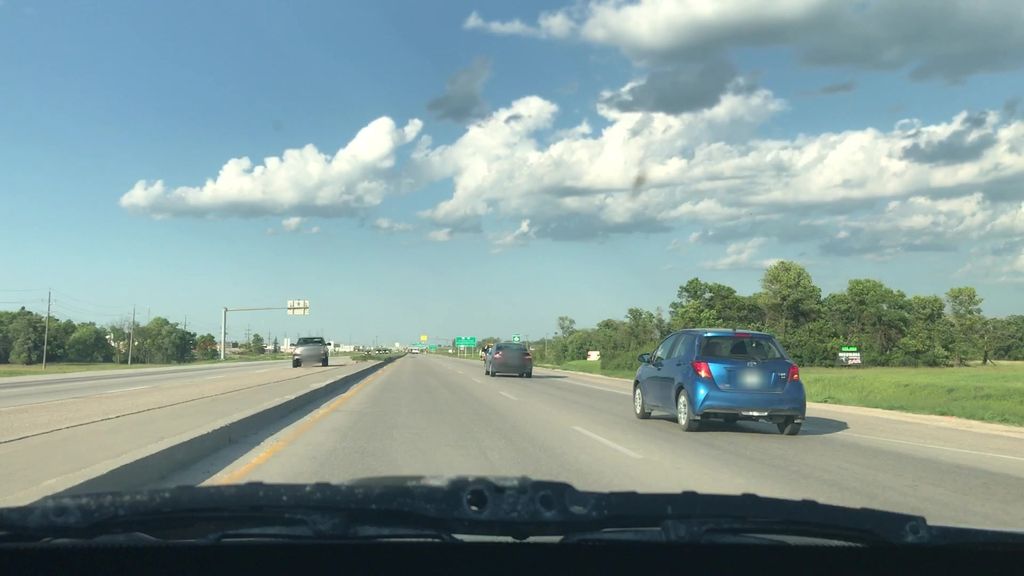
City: winnipeg